Chest X-ray:
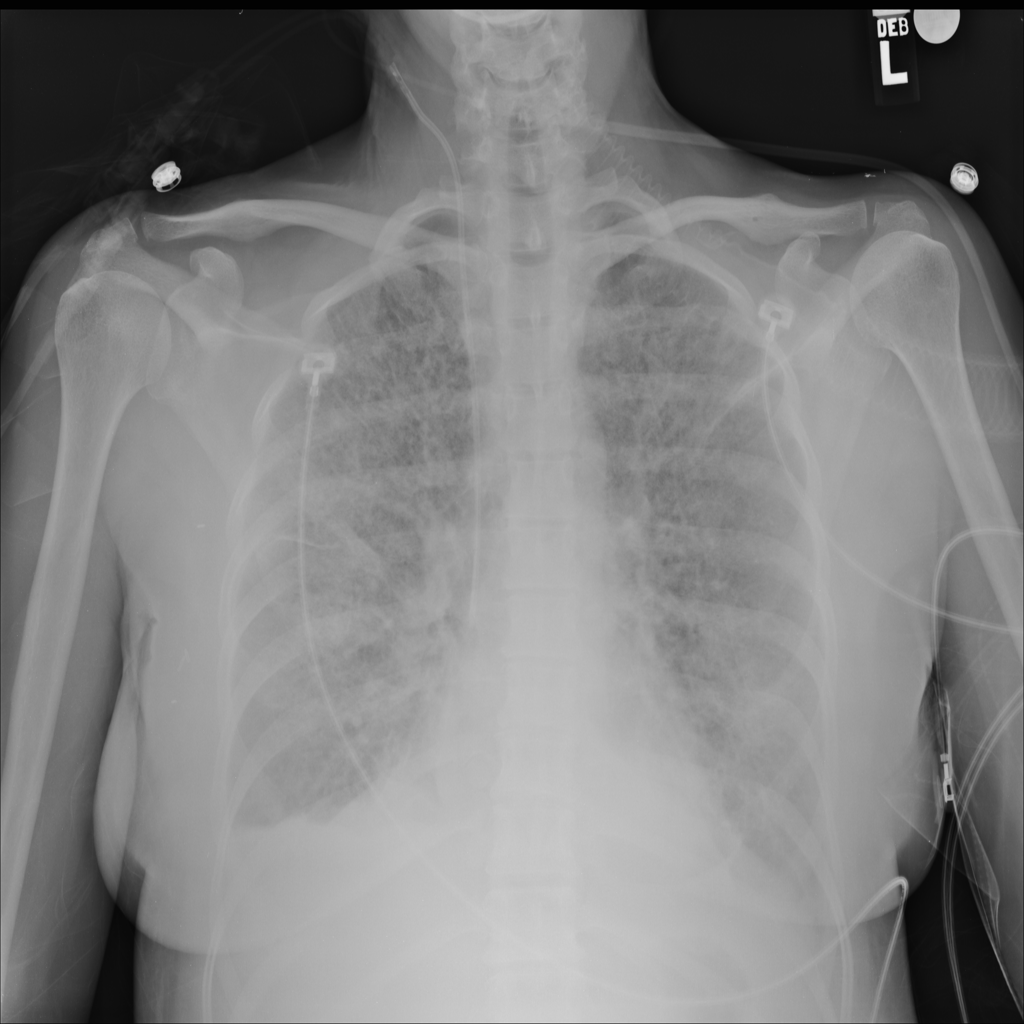
Findings: Effusion, Fibrosis
No abnormal finding: no